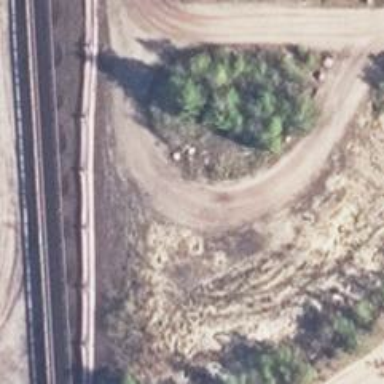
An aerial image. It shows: Track with grade 2 tracktype.